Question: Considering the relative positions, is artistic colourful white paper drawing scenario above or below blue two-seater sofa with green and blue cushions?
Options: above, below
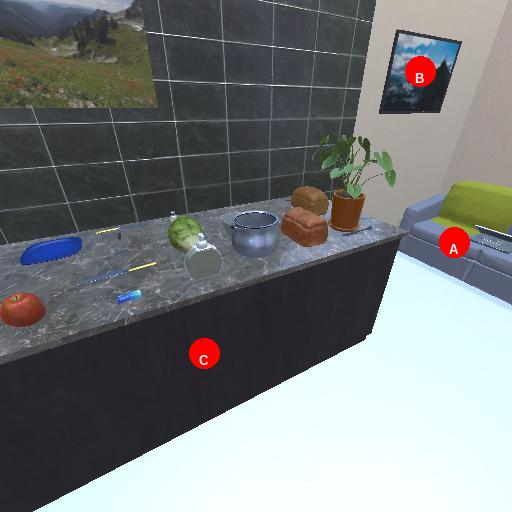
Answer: above